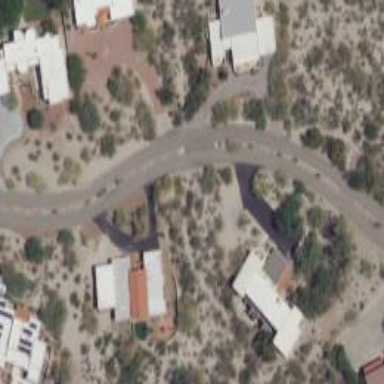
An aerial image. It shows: Residential road.